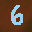
Label: 6